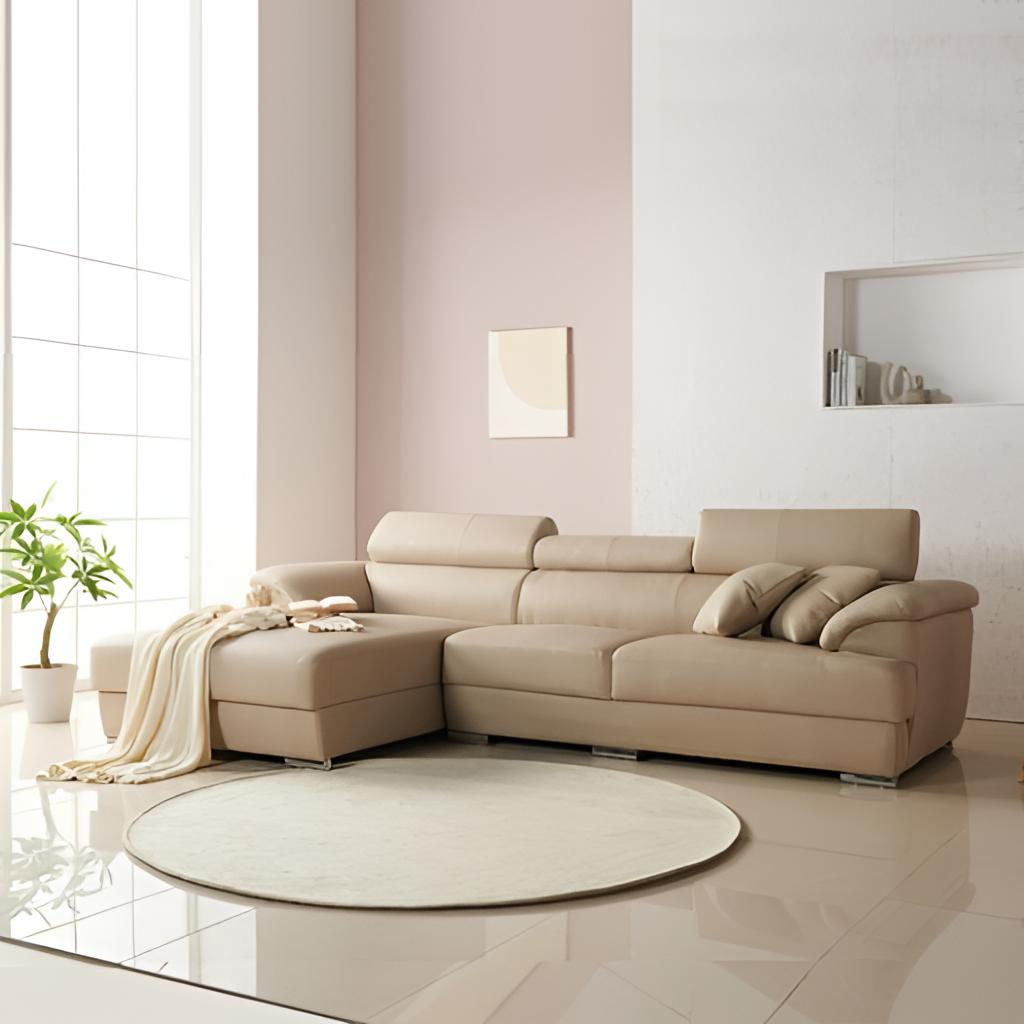
living room, beige leather sectional sofa, beige tile flooring, with large square pattern, paint wallpaper, with vertical two tone pattern, contemporary